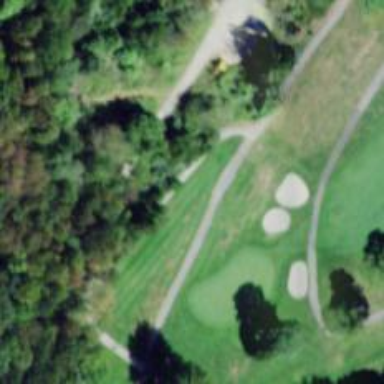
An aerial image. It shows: Path for both road and golf.